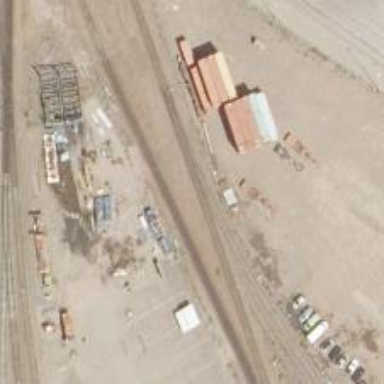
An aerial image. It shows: Rail spur service.